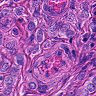
Metastatic tissue present: yes